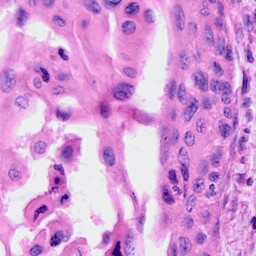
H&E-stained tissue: Cervix